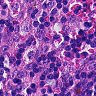
Metastatic tissue present: no